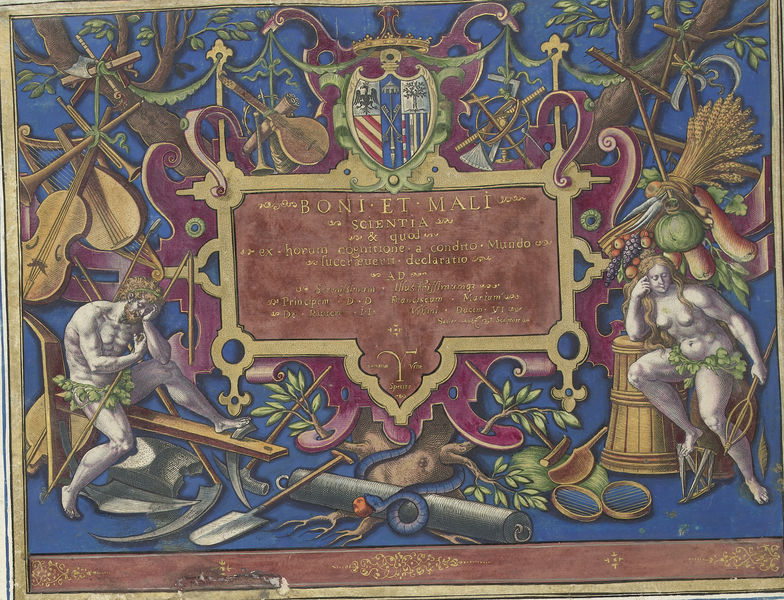
Titel: Boni et mali scientiae: titelblad
Künstler: Johann (I) Sadeler
Standort: Amsterdam
Institution: Rijksmuseum
Schlagwörter: baum, blau, menschen, holz, bild, gitarre, instrumente, musik, schrift, ernte, garben, getreide, adam, eva, paradies, schlange, wappen, böau, verführung, latein, stammbaum, gut und böse, et, mali, boni